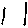
Label: square